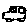
Label: car